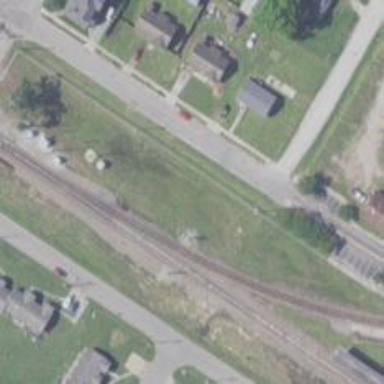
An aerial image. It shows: Railway signal.